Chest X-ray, PA view. Patient: 39 years old, sex M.
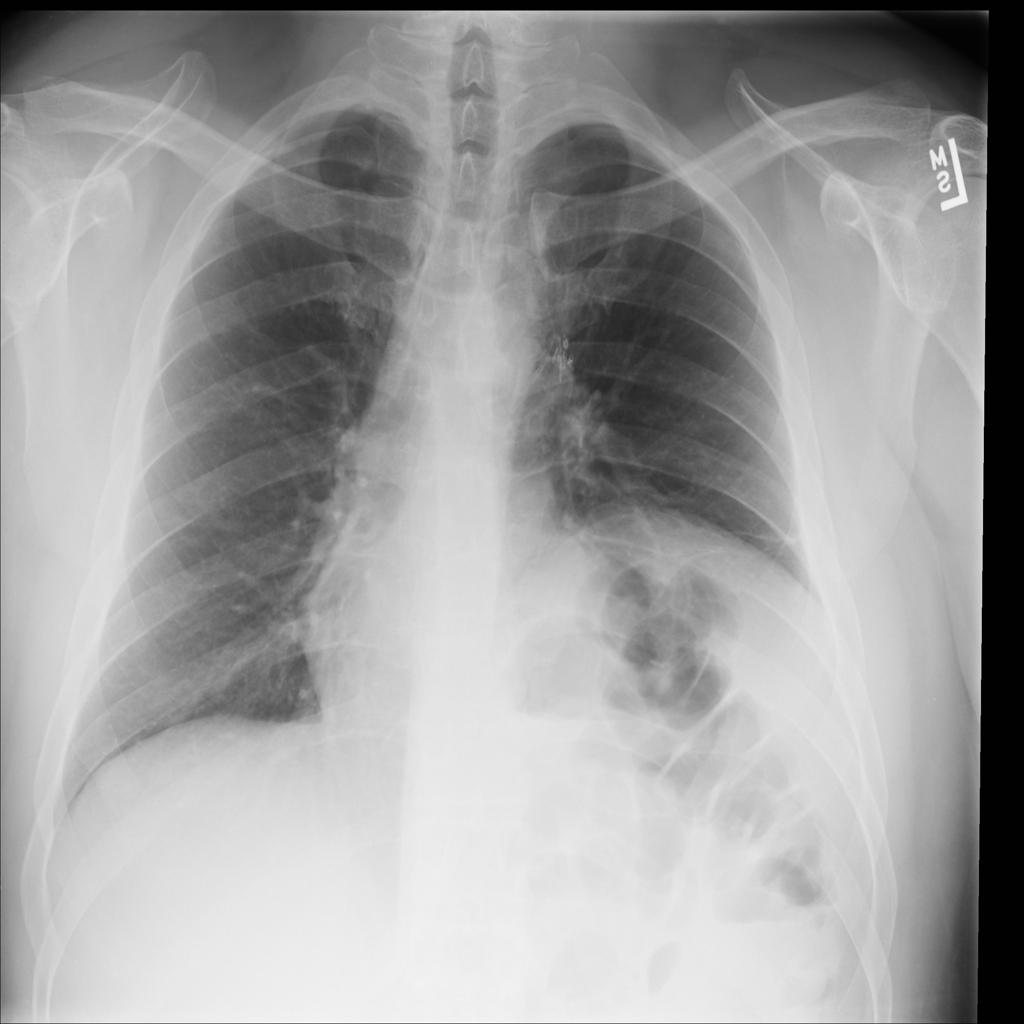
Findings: No Finding